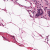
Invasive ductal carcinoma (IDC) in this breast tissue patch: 0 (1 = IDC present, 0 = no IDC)